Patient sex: M
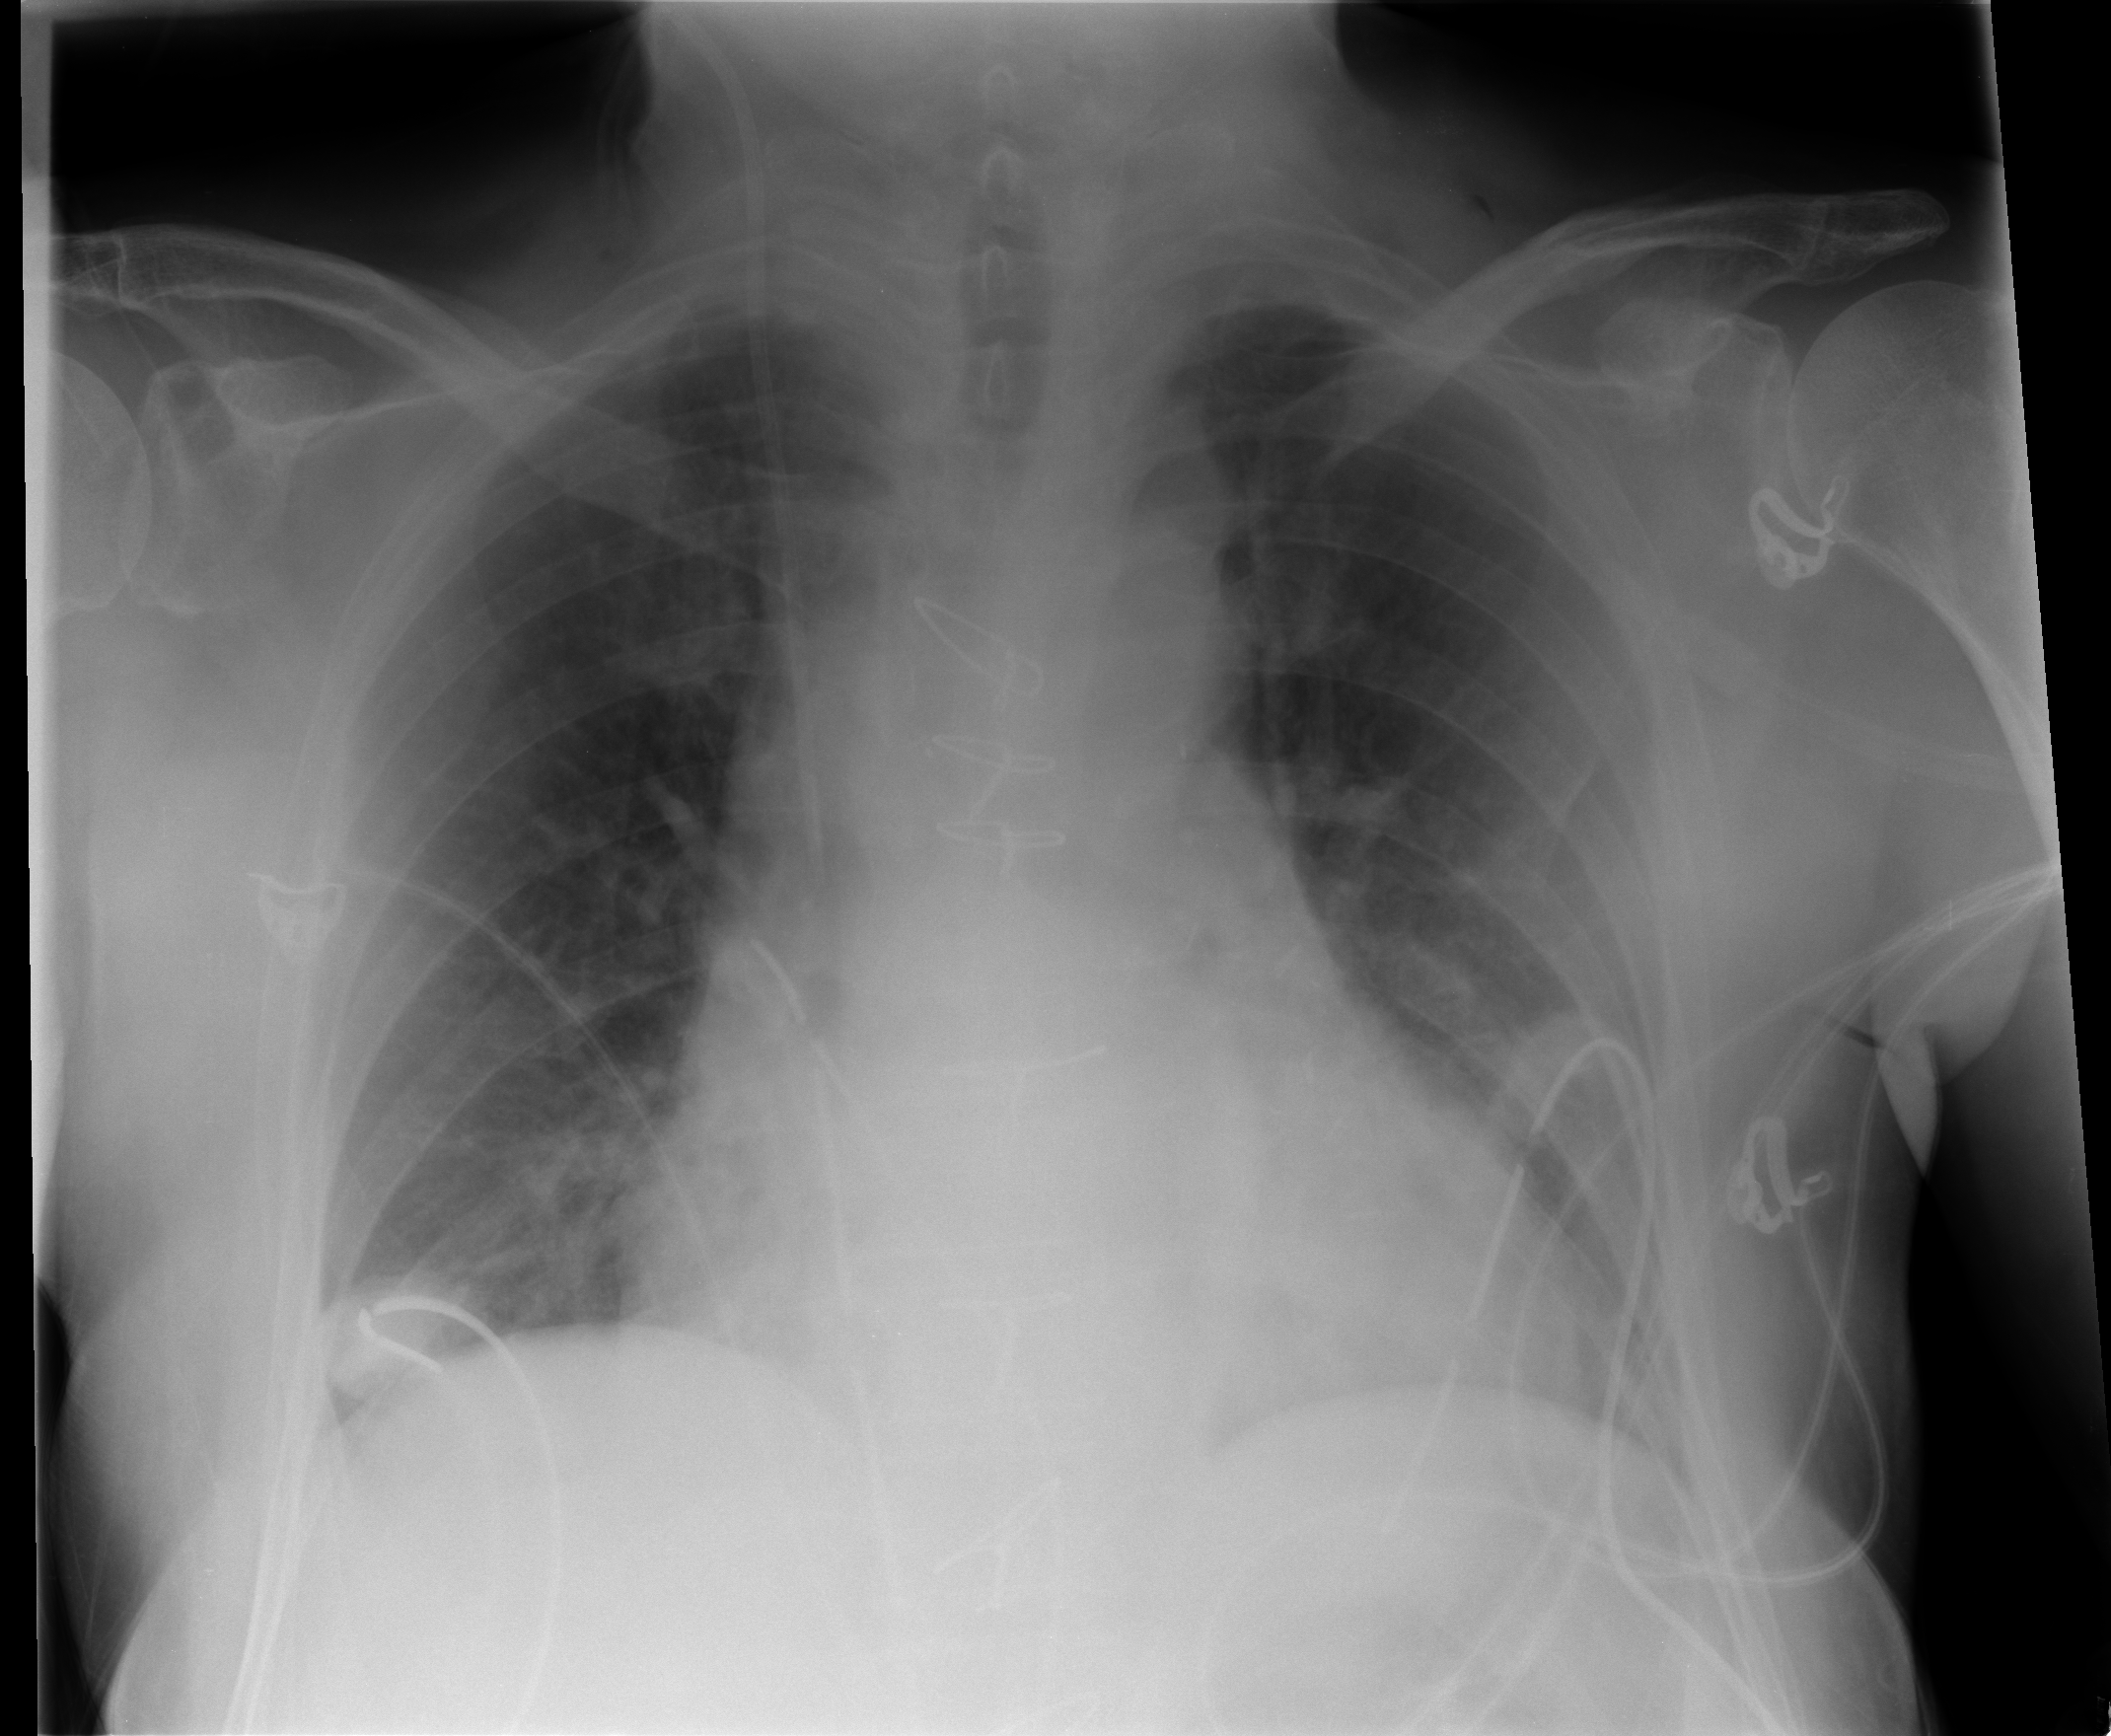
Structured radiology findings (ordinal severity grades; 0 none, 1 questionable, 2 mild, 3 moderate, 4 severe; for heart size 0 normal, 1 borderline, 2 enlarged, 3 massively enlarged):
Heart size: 1
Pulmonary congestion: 2
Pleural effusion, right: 0
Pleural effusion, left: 0
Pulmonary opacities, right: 0
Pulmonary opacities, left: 0
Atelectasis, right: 1
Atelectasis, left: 1